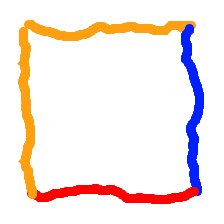
Shape: square